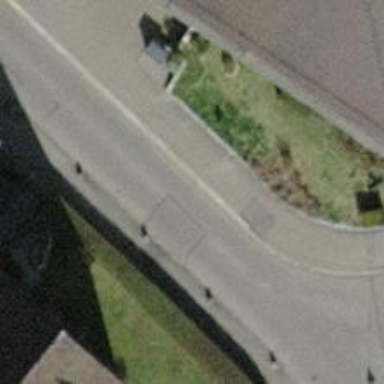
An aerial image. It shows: Bollard barrier.